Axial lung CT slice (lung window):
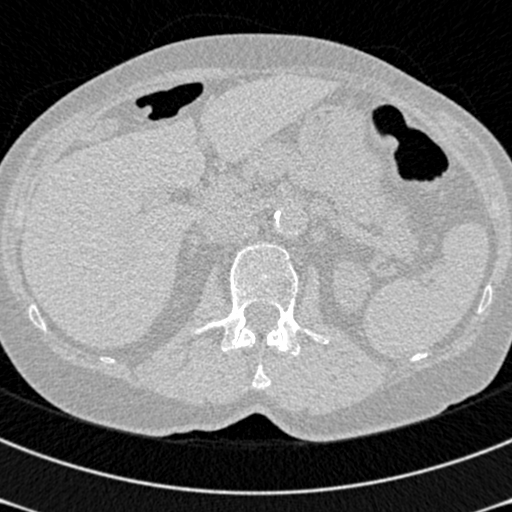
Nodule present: no